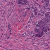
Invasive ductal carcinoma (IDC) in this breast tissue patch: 1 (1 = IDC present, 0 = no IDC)